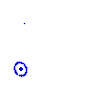
Particle: kaon